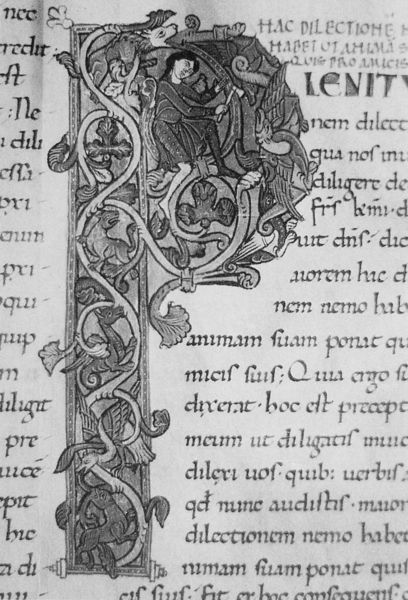
Titel: Johannes - Evangelium
Institution: Tours, Bibliothèque Municipale
Schlagwörter: akt, blätter, flügel, mann, vogel, ausschnitt, zeichnung, hund, tier, tiere, muster, ornament, bibel, geschichte, vögel, kirche, figur, pflanzen, wald, ranken, schrift, detail, dekor, floral, ornamente, verzierung, buch, seite, illustration, text, buchstabe, buchstaben, initiale, allegorie, tinte, ranke, handwerker, axt, mittelalter, greif, mönch, mönche, beil, sakral, arabesken, drachen, drache, latein, lateinisch, initial, keltisch, buchmalerei, schruft, kapital, dkor, p, ergo, matrikel, lenit